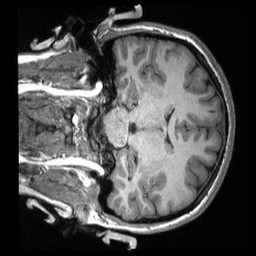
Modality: T1w
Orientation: coronal
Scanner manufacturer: siemens
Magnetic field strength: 3 T
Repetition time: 2.3 s
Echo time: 0.00308 s